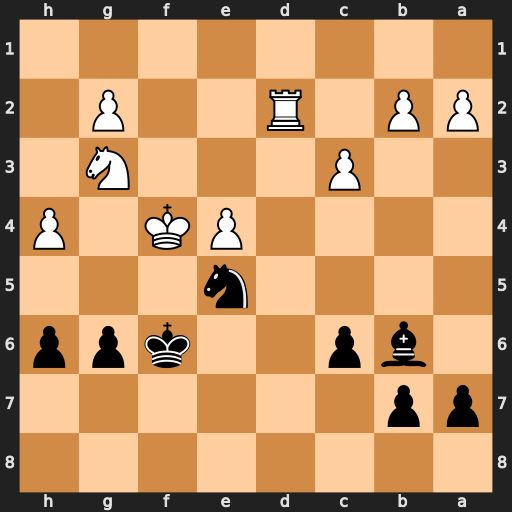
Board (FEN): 8/pp6/1bp2kpp/4n3/4PK1P/2P3N1/PP1R2P1/8
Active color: b
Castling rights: -
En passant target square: -
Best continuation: g5+ hxg5+ hxg5#